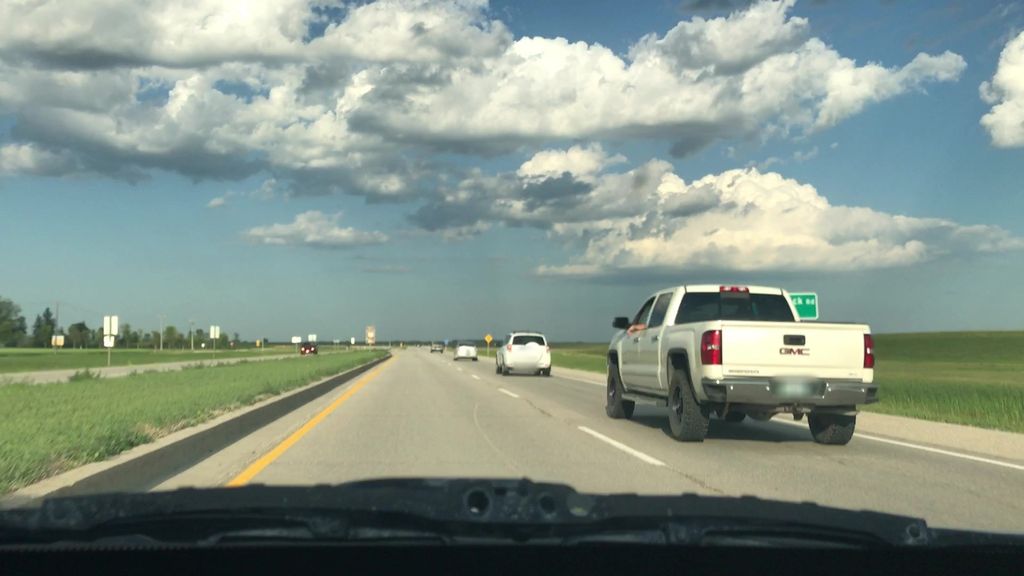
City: winnipeg